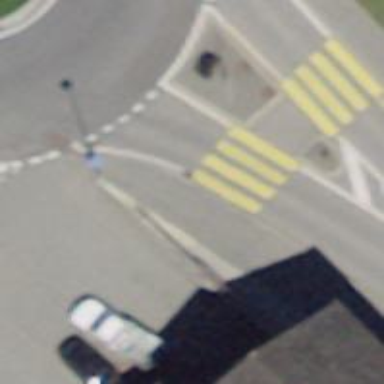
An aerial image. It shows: Uncontrolled footway crossing with markings.